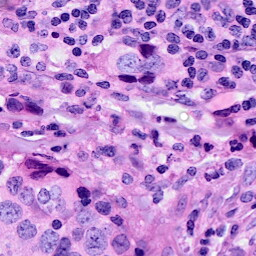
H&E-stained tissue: Breast